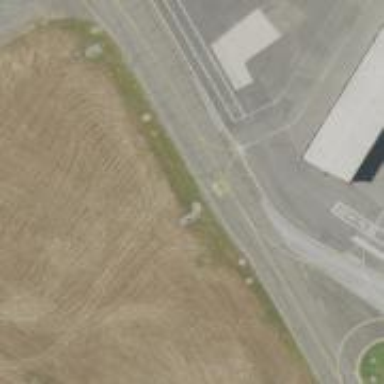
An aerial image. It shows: View of taxiway at the airport.